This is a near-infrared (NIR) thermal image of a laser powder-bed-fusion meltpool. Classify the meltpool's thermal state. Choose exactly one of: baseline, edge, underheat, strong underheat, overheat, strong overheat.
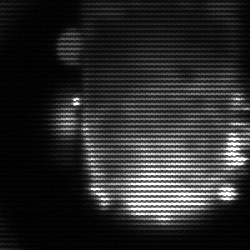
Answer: baseline